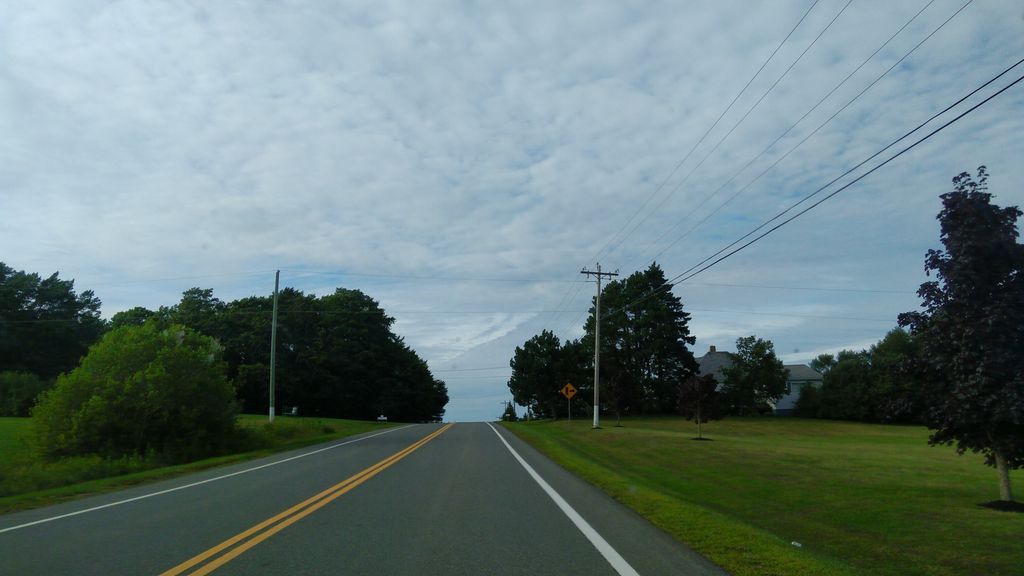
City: charlottetown